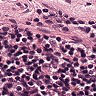
Metastatic tissue present: no